Question: I am trying to display a script, and some lyrics on a website. How can you display something like this:

without using tables. There is a lot of it, so I want to try to avoid making multiple cells. Any other suggestions? I do have all the content in a word document, if that helps.
---
Is there a way to upload the word document and display it as is, instead of having to use page breaks and divs. the website I got it from, <URL>didn't look like it had any styling.
---
The content was wrapped in '<pre>' tags and this was the css:
'''
element {
}
pre {
font-size: 110%;
}
pre {
overflow: auto;
position: relative;
width: 93%;
padding: 0px 0px 0px 1em;
}
* {
margin: 0px;
padding: 0px;
}
body {
color: #111;
font: 82%/150% sans-serif;
}
'''
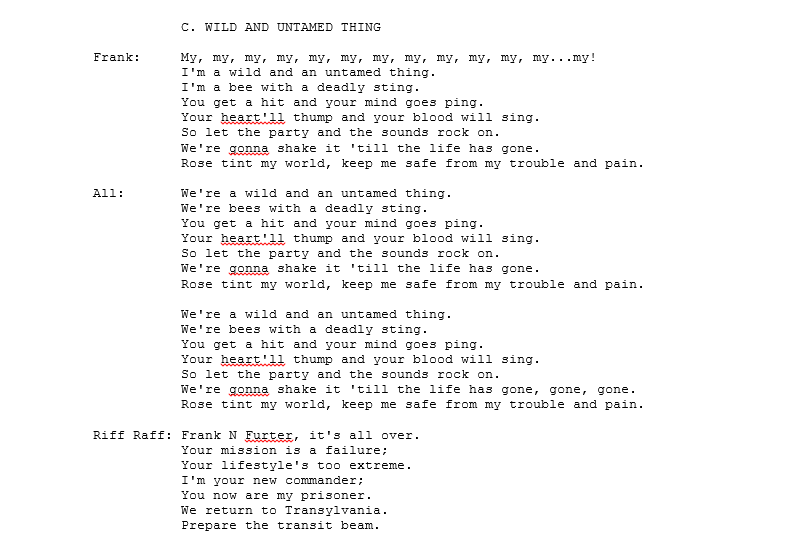
Answer: # Using meaningful markup
Let's first think of the content that we are representing.
## The wrapper
The lyrics can be taken independently from the document, so the <URL> seems useful:
> The HTML Article Element ('<article>') represents a self-contained composition in a document, page, application, or site, which is intended to be [...]
## The song title / section titles / lyrics
- The represents the contents of the '<article>', it can be wrapped in an '<h1>'- The are sub-headings of the '<h1>', they can be wrapped in '<h2>'- The can be marked up with '<p>'; marking up paragraphs for each '<h2>' sub-heading
## HTML complete
Our document now looks like this:
'''
<article id="lyrics">
<h1>Song title</h1>
<h2>Section</h2>
<p>Lyrics</p>
</article>
'''
Now that the markup is nice and meaningful, let's style it with...
## The CSS
- The 'h2' is floated to the left and clears the float- The 'p' is floated to the left- Multiple paragraphs are given a left margin and clear the float with 'p + p'- The end of the article clears the last float with the clear property on 'article:after'- The 'white-space: pre' on the paragraphs prevents the need for line breaks. The text will be displayed the same as it is in the HTML
## Complete example
'''
* {
margin: 0;
}
article {
margin: 0 auto;
width: 600px;
background: #FFF;
padding: 10px;
}
/*clear the float at the end of the lyrics*/
article:after {
content: '';
display: block;
clear: left;
}
h1 {
font-size: 1em;
margin: 0 0 20px;
margin-left: 100px;
/*Same as h2 width*/
}
h2,
p {
float: left;
font-size: 1em;
font-weight: normal;
}
h2 {
clear: left;
/*Move to new line*/
width: 100px;
}
p {
margin: 0 0 20px;
white-space: pre;
}
/*if there is more than one paragraph after an h2, clear it and give it a margin the same size as the h2 width */
p + p {
margin-left: 100px;
clear: left;
}
'''
'''
<article id="lyrics">
<h1> Wild And Untamed Thing </h1>
<h2>Frank:</h2>
<p>My my my
My my my my my
My my my my
My my
I'm a wild and an untamed thing
I'm a bee with a deadly sting
You get a hit and your mind goes ping
Your heart'll pump and your blood will sing
So let the party and the sounds rock on
We're gonna shake it 'till the life has gone
Rose tint my world
Keep me safe from my trouble and pain</p>
<h2>Chorus:</h2>
<p>We're a wild and an untamed thing
We're a bee with a deadly sting
You get a hit and your mind goes ping
Your heart'll pump and your blood will sing
So let the party and the sounds rock on
We're gonna shake it 'till the life has gone
Rose tint my world
Keep me safe from my trouble and pain</p>
<p>We're a wild and an untamed thing
We're a bee with a deadly sting
You get a hit and your mind goes ping
Your heart'll pump and your blood will sing
So let the party and the sounds rock on
We're gonna shake it 'till the life has gone, gone, gone
Rose tint my world
Keep me safe from my trouble and pain</p>
<h2>Riff Raff:</h2>
<p>Frank-N-Furter, it's all over
Your mission is a failure
Your lifestyle's too extreme
I'm your new commander
You now are my prisoner
We return to Transylvania
Prepare the transit beam</p>
</article>
'''